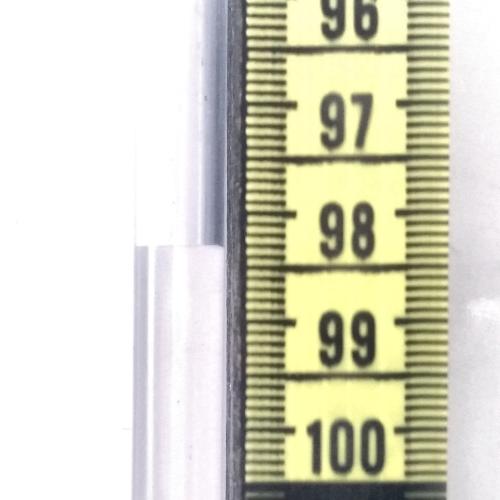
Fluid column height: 98.3 cm